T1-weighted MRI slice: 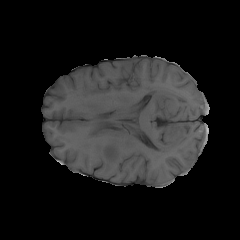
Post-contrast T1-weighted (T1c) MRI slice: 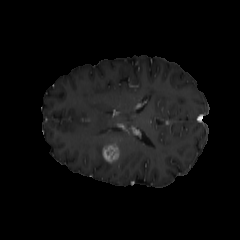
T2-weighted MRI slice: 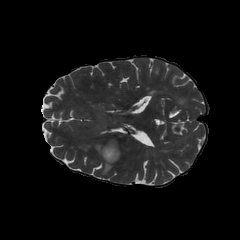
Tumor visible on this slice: yes